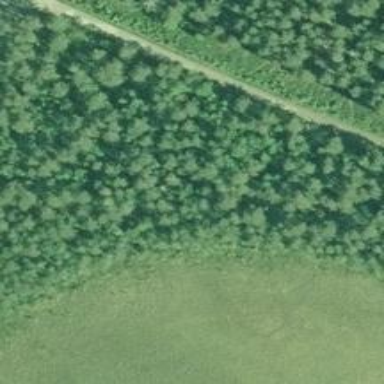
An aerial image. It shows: Path.